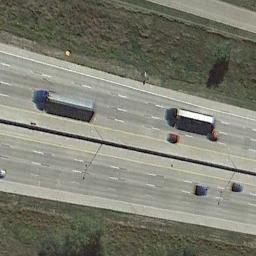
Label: freeway